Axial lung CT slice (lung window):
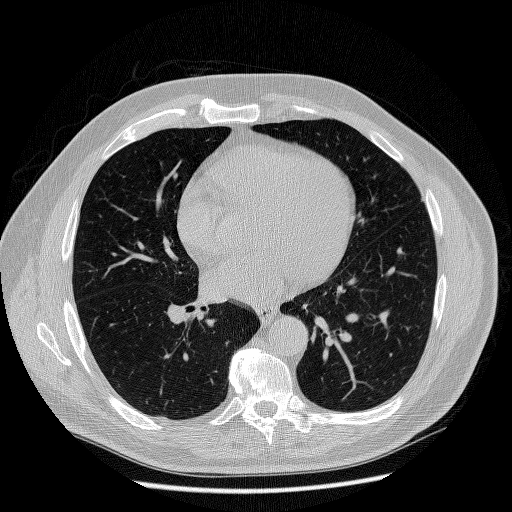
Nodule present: no